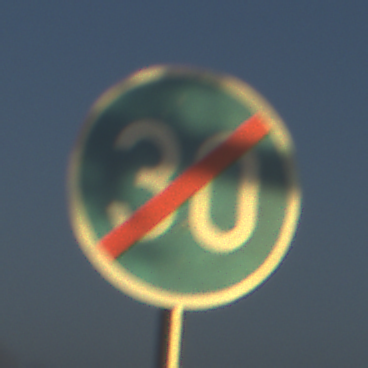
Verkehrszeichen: EndeMindestgeschwindigkeit
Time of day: SunriseSunset
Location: Outdoor (Nature)
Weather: Clear
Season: NotSpecified
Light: Natural